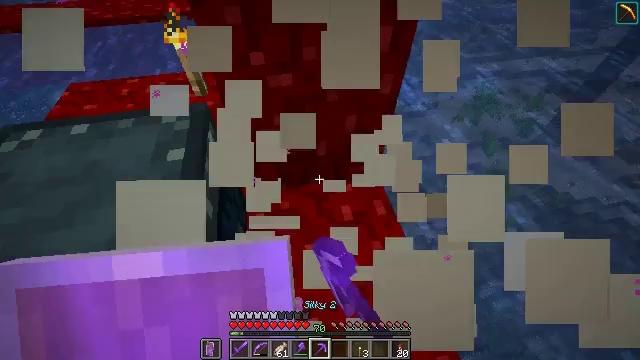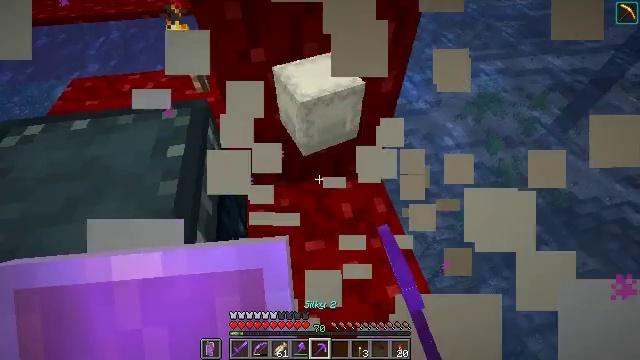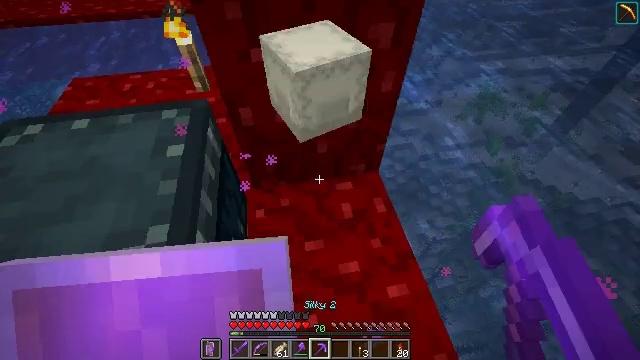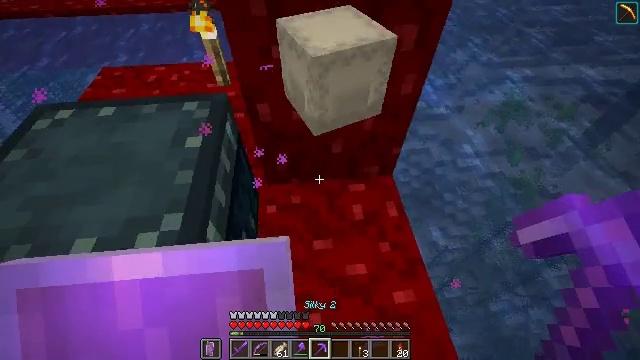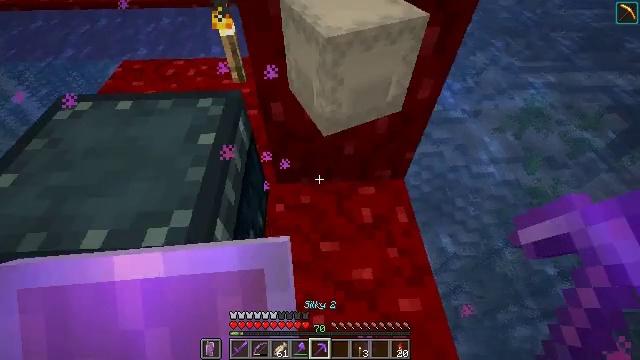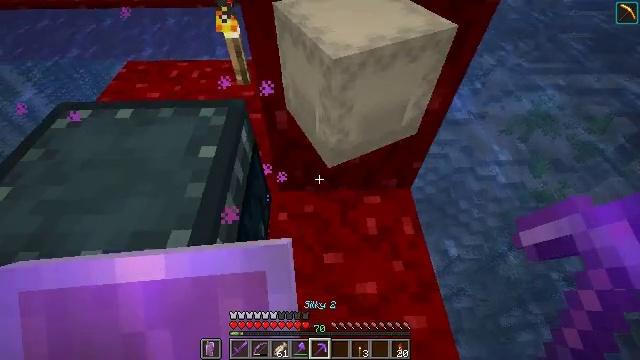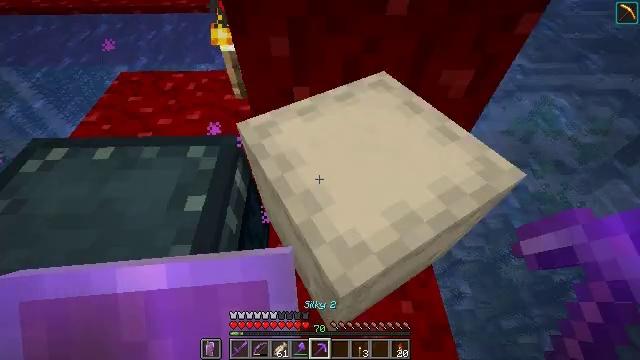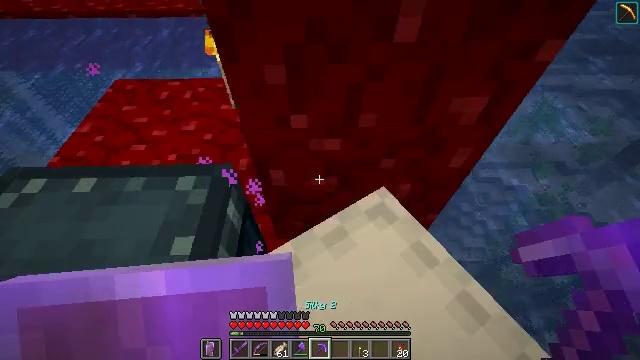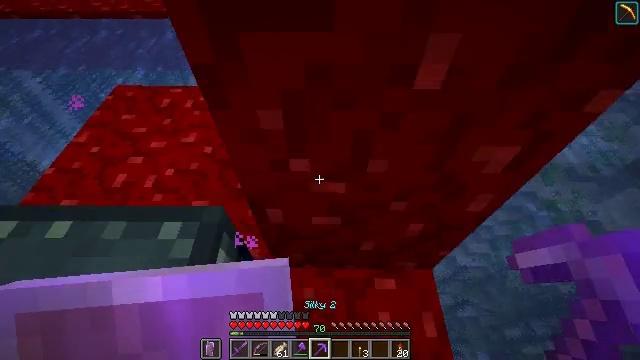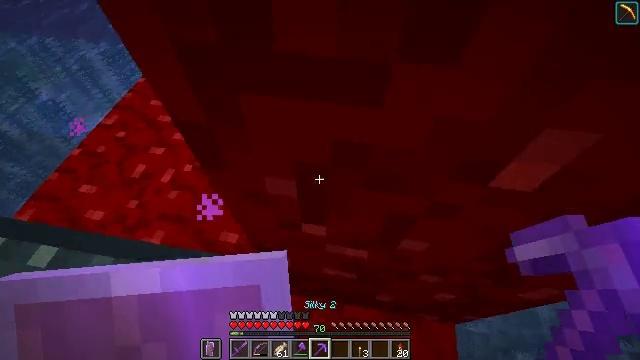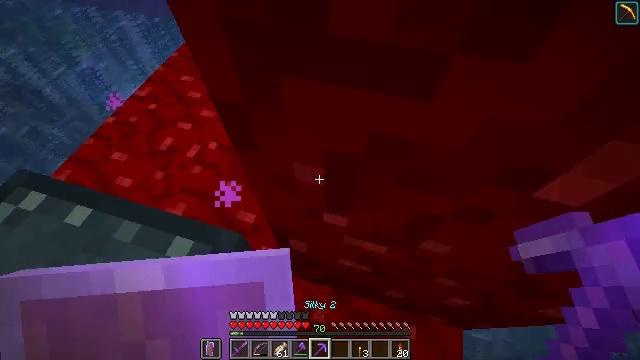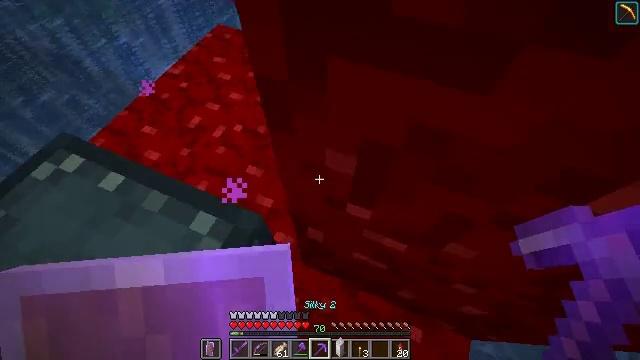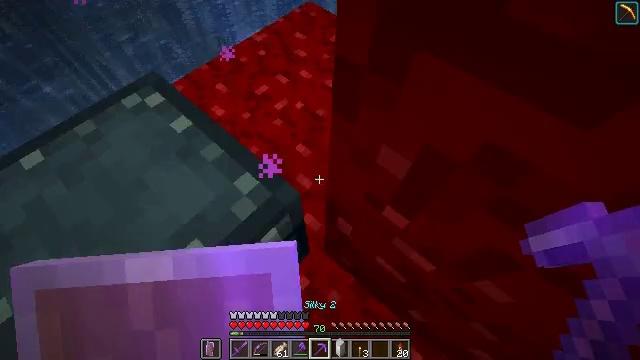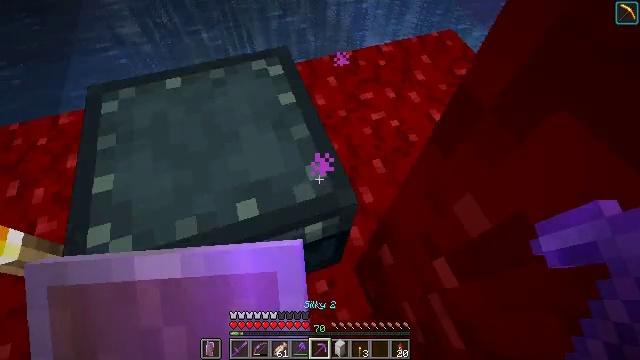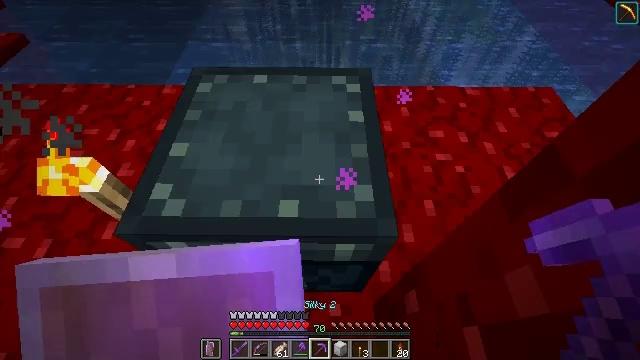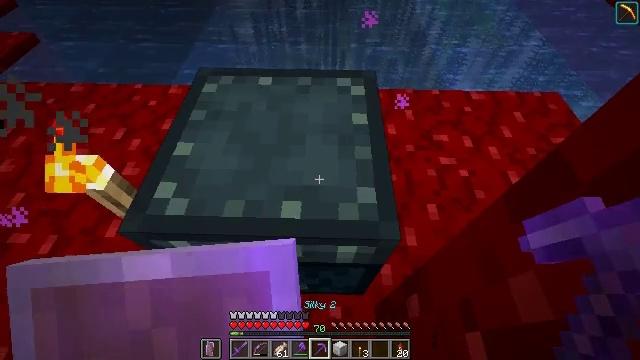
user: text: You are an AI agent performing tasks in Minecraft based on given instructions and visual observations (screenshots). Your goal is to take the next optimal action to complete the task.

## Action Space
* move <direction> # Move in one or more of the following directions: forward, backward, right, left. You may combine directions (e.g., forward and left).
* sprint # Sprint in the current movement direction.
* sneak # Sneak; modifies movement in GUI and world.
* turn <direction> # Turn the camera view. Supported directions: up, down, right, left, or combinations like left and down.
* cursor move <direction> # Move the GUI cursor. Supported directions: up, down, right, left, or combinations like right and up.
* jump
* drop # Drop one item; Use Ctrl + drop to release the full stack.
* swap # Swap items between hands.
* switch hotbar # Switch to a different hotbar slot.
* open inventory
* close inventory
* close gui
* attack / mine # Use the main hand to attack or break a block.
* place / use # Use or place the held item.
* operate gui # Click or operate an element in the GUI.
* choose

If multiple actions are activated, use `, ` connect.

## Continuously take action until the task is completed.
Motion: motion action
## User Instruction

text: Left click on the ender chest to mine.
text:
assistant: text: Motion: no_op
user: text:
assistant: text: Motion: no_op
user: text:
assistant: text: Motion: turn left
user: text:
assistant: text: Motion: move forward, turn left
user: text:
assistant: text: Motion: move forward, turn left
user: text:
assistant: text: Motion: move forward
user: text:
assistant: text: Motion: move forward
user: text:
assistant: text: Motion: move forward, turn left
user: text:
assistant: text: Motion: move forward, turn left and down
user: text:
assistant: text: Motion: move forward, turn left and down
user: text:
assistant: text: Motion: turn left and down
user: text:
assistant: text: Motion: turn left and down
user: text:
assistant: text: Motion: turn left and up
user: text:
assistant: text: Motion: turn left and up
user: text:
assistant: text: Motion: turn left
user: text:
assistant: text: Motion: no_op
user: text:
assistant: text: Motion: no_op
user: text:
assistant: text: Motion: use / place
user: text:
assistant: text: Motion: use / place
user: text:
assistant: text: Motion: use / place
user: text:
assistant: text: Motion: use / place
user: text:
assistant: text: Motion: no_op
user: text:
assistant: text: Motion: open gui
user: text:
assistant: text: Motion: no_op
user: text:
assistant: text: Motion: no_op
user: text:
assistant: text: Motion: no_op
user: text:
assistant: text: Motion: no_op
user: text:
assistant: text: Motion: no_op
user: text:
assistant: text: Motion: cursor move right and down
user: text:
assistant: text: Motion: cursor move right and down